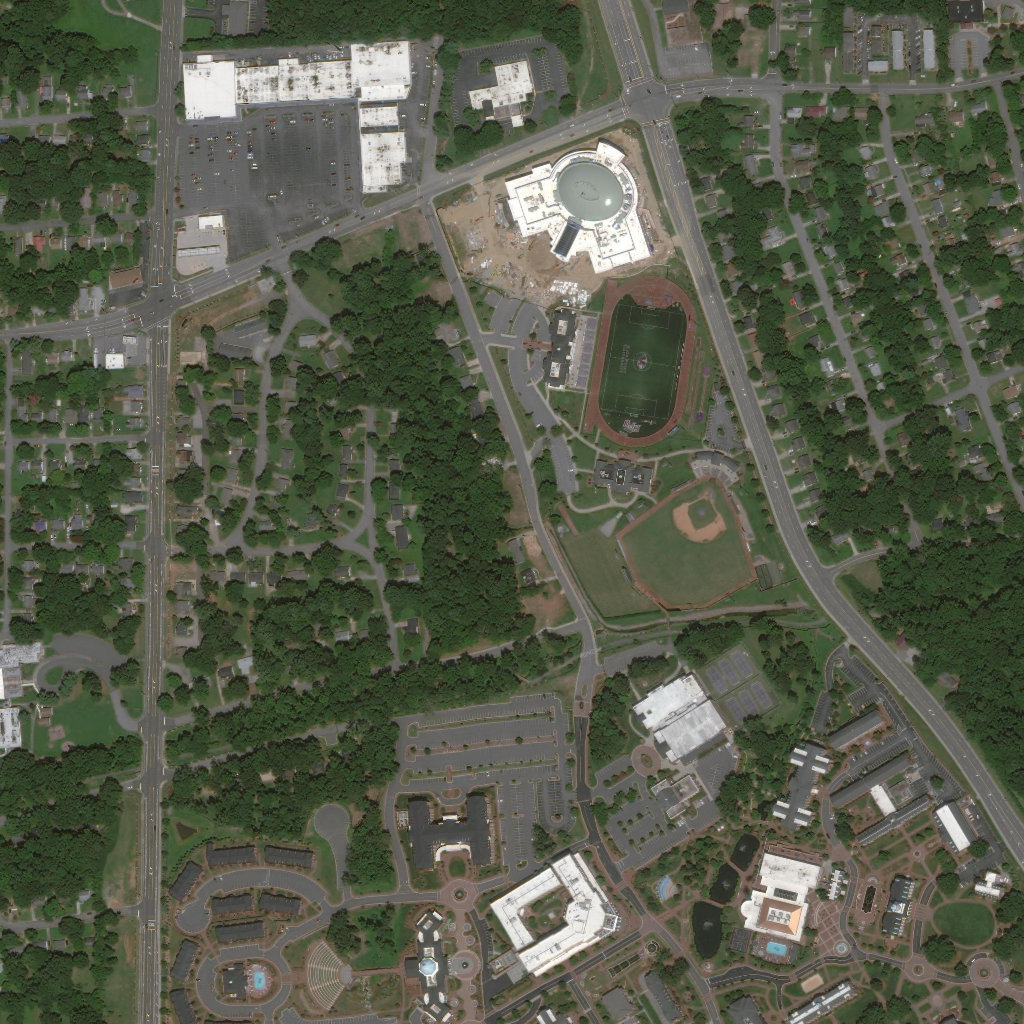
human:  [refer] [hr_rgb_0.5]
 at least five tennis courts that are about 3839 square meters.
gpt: <box>[[68, 62, 76, 71, 0]]</box>

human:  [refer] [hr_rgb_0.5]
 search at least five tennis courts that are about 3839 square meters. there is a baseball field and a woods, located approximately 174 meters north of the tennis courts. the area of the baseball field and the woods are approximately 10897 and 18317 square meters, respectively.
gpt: <box>[[68, 62, 76, 71, 0]]</box>

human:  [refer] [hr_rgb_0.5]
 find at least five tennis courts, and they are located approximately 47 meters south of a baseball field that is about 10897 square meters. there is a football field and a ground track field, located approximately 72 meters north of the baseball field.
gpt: <box>[[68, 62, 76, 71, 0]]</box>

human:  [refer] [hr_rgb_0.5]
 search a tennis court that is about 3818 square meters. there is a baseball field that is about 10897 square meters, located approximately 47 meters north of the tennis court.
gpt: <box>[[68, 62, 76, 71, 0]]</box>

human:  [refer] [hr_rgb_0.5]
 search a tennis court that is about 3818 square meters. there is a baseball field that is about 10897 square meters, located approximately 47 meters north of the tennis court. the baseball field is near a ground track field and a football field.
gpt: <box>[[68, 62, 76, 71, 0]]</box>